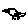
Label: bird